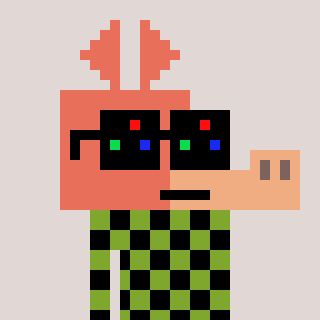
a pixel art character with square black sunglasses, a aardvark-shaped head and a slimegreen-colored body on a warm background